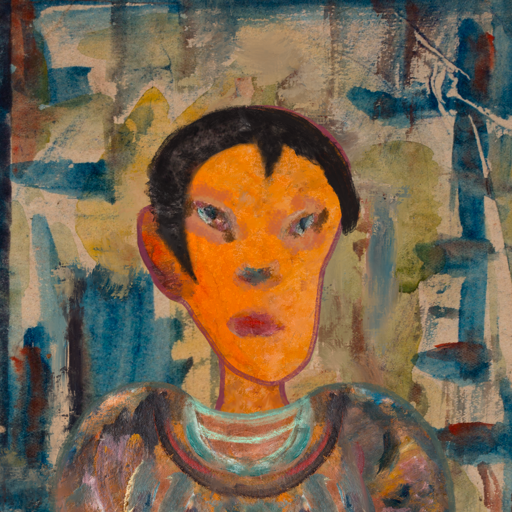
Background: Orphan, Head And Neck Front: Hypocrite, Face Front: Boggyland, Bust: Boggyland, Hair Front: Roy_Bahadur, Head Accessory: Blank, Second Necklace: Blank, Necklace: Blank, Baby: Blank